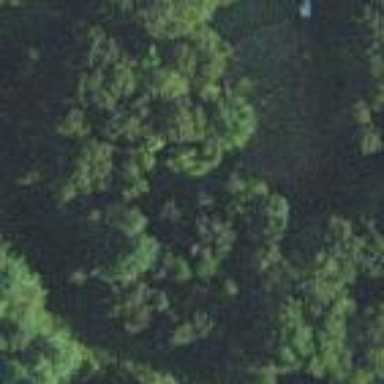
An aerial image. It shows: Mixed woodland with various types of leaves.